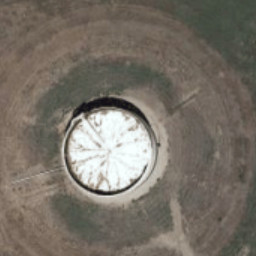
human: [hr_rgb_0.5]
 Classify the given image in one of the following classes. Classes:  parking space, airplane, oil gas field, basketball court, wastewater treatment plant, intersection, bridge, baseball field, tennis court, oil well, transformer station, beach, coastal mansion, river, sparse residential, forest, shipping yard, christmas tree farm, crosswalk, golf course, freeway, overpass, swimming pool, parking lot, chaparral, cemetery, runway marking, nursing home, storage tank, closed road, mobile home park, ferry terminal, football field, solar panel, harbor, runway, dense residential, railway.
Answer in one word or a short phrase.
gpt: storage tank